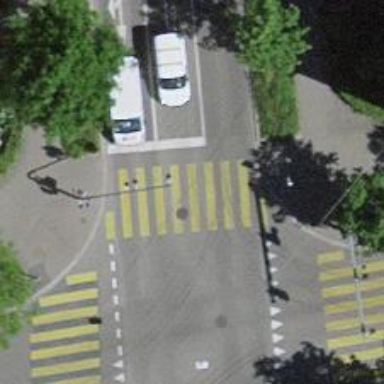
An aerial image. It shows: Road with traffic signals at crossing.